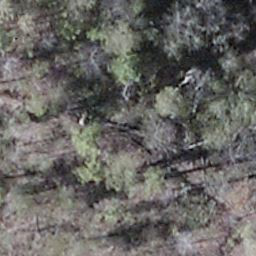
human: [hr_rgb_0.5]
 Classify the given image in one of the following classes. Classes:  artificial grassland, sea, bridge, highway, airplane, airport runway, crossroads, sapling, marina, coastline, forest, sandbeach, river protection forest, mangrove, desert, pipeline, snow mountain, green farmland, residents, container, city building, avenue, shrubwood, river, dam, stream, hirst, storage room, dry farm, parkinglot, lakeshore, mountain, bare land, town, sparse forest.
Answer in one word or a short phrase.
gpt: shrubwood